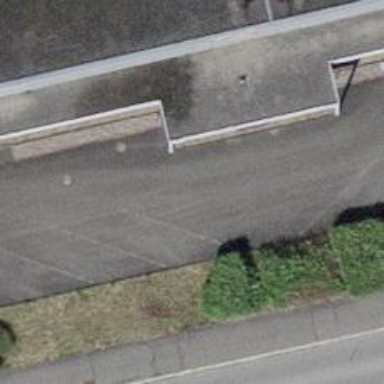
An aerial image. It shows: Road serving as parking aisle.